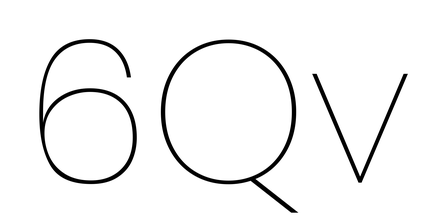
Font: Poppins-Thin